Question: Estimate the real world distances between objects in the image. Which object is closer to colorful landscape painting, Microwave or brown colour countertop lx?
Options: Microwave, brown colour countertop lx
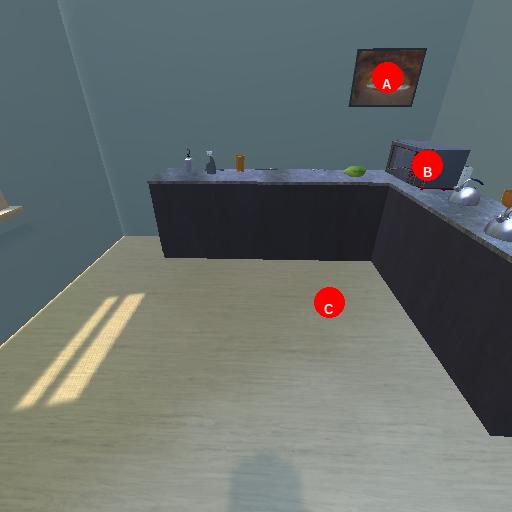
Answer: Microwave